Question: I'm trying to get the ID of the button I clicked but I can't do it. I tried everything but it doesn't work.
How can I do this?

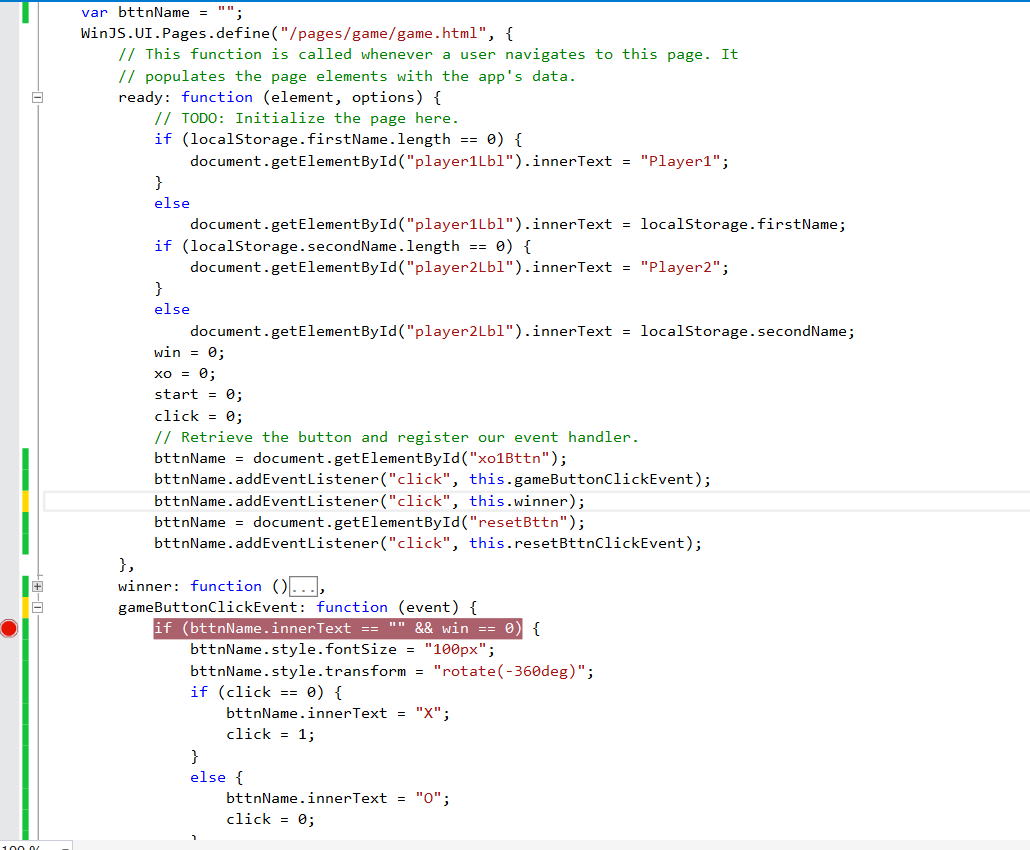
Answer: This works on an ordinary webpage:
'''
var update = function(el) {
document.getElementById("msg").innerHTML = el.id;
}
'''
'''
<button onclick="update(this)" id="btn1">btn1</button>
<button onclick="update(this)" id="btn2">btn2</button>
<span id="msg">ID goes here</span>
'''
But it's better to use event listeners:
'''
var update = function(el) {
document.getElementById("msg").innerHTML = el.id;
}
document.getElementById("btn1").addEventListener("click", function() {
update(this);
});
document.getElementById("btn2").addEventListener("click", function() {
update(this);
});
'''
'''
<button id="btn1">btn1</button>
<button id="btn2">btn2</button>
<span id="msg">ID goes here</span>
'''
That second method also works with Windows 8.1 apps.